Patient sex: M
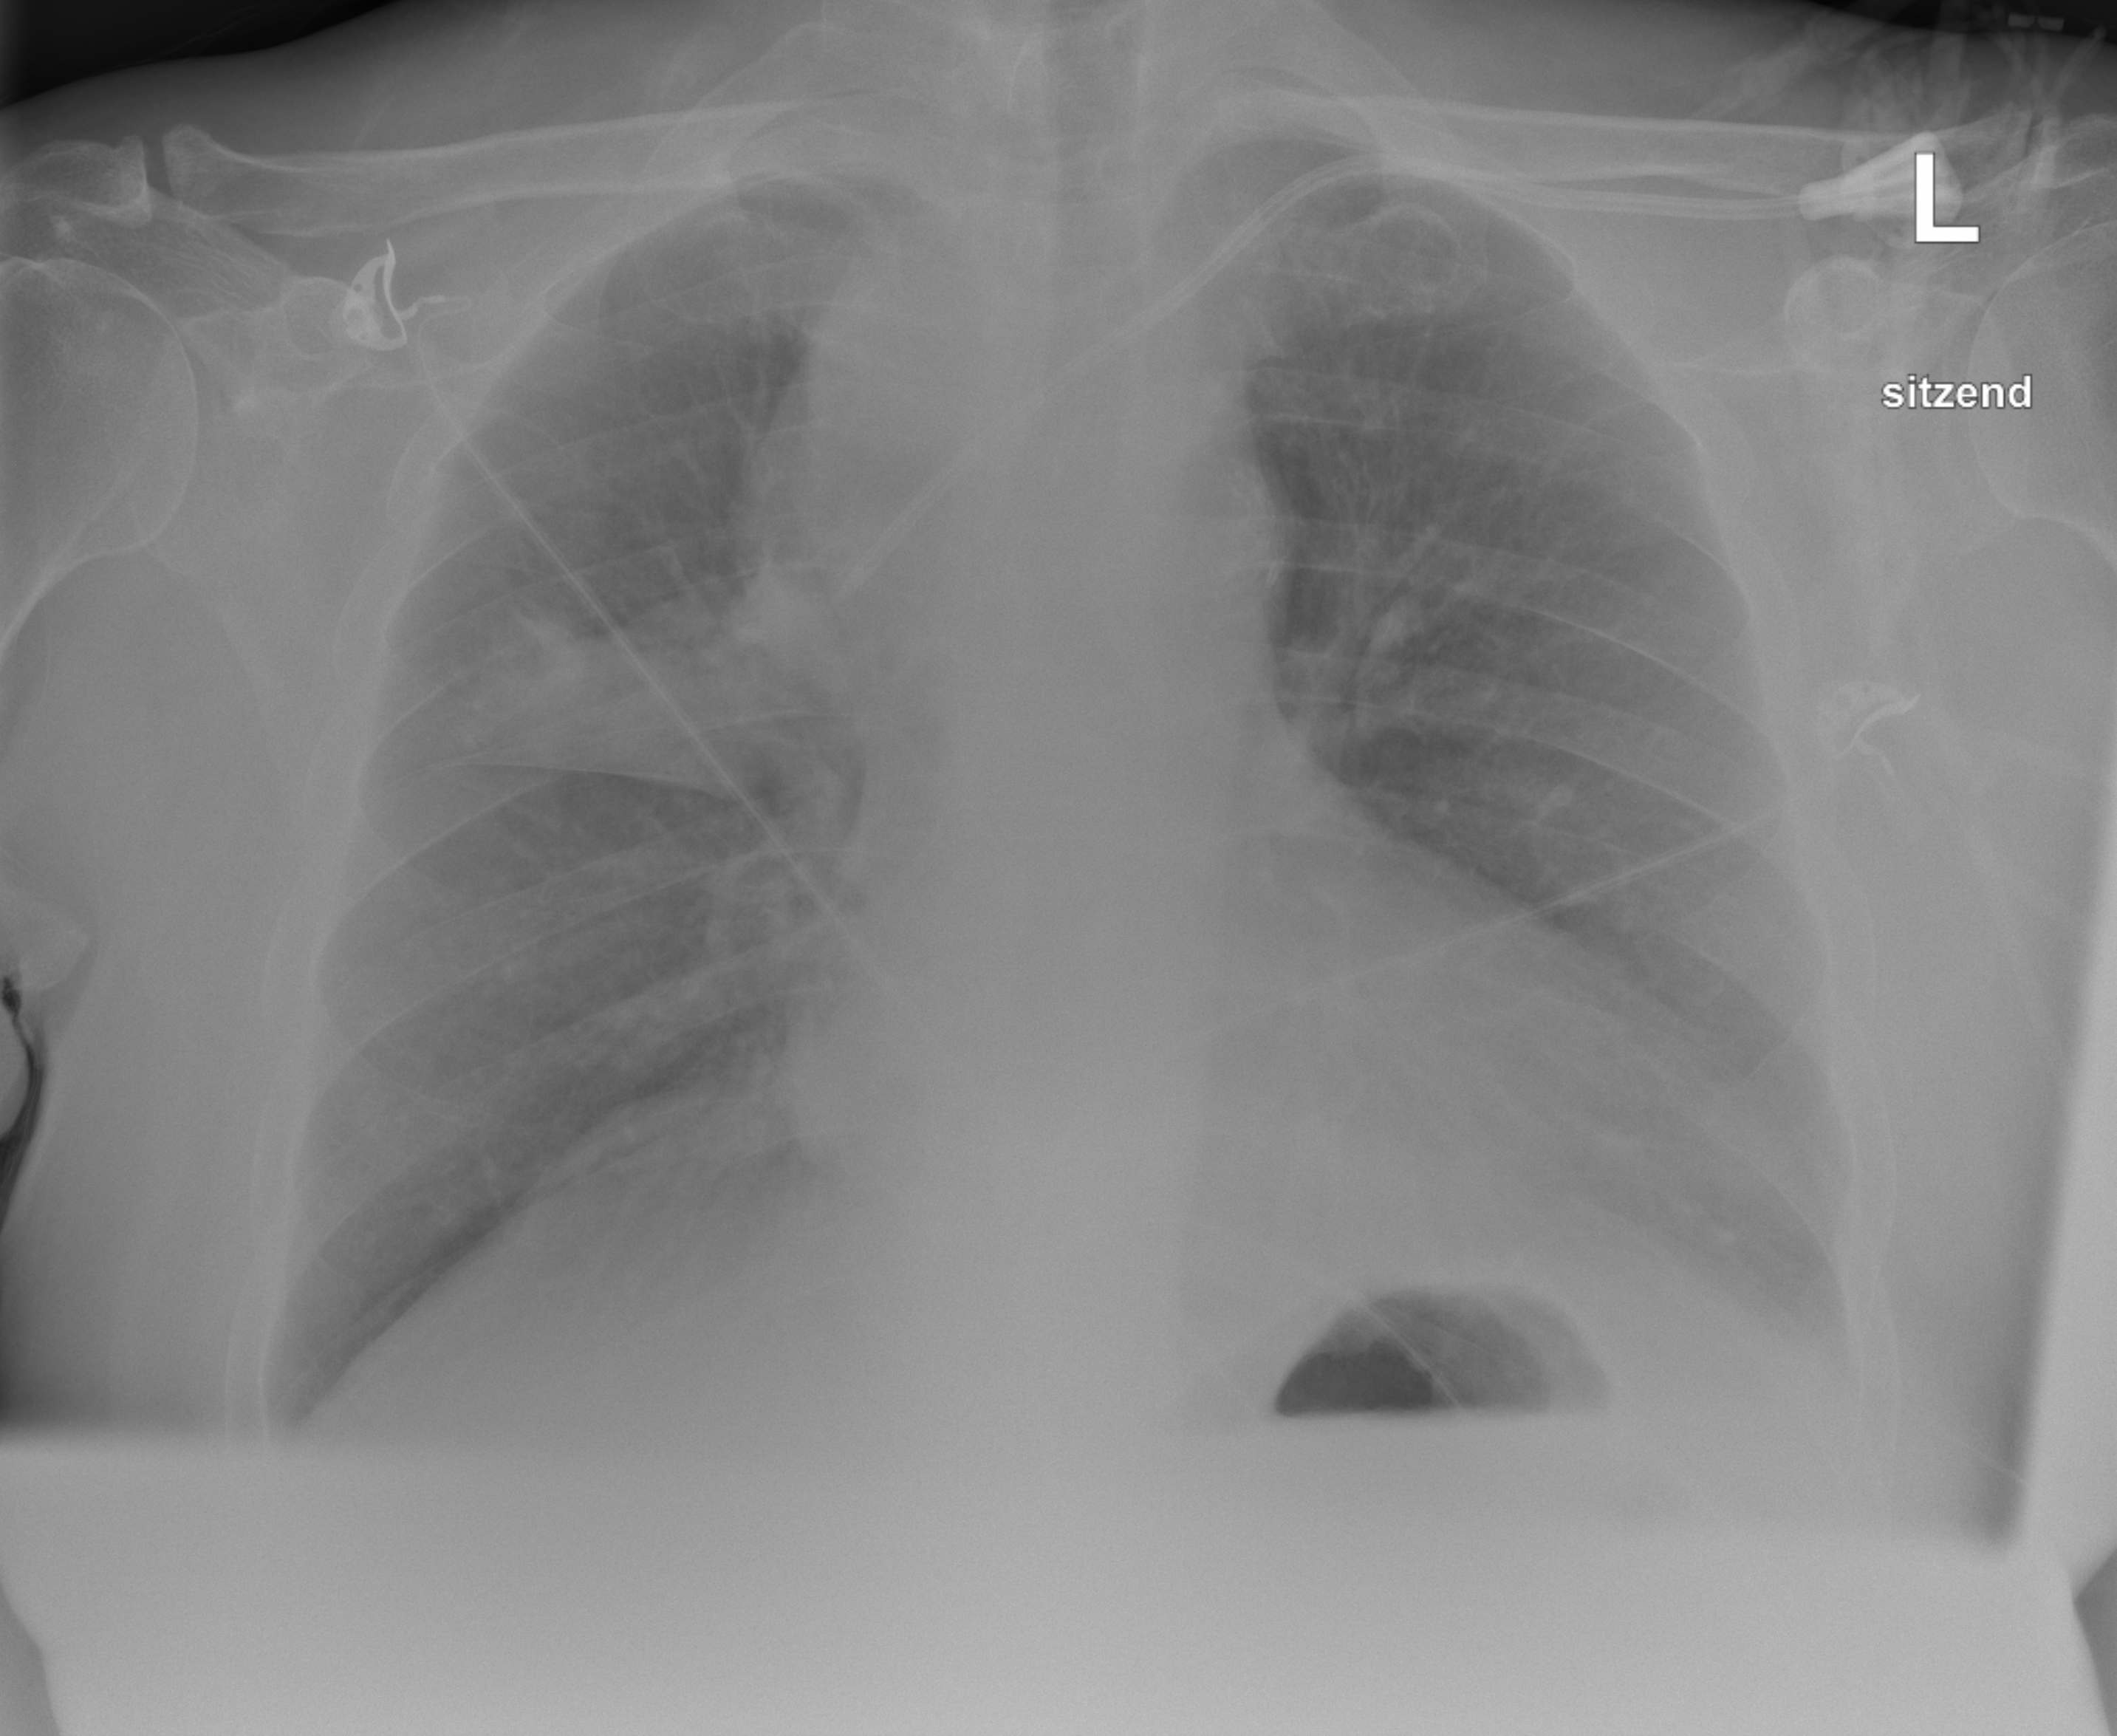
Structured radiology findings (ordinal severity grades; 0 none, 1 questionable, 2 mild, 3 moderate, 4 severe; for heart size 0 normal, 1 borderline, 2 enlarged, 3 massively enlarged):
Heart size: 0
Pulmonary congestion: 2
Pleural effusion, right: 0
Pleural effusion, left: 2
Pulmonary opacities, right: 0
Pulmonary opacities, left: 0
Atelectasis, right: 0
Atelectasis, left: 0